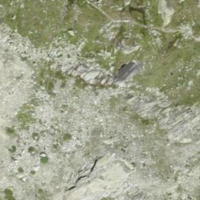
EUNIS habitat code: 48
Species observed at this site:
Aster alpinus
Pinguicula leptoceras